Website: apple-inc
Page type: review-order
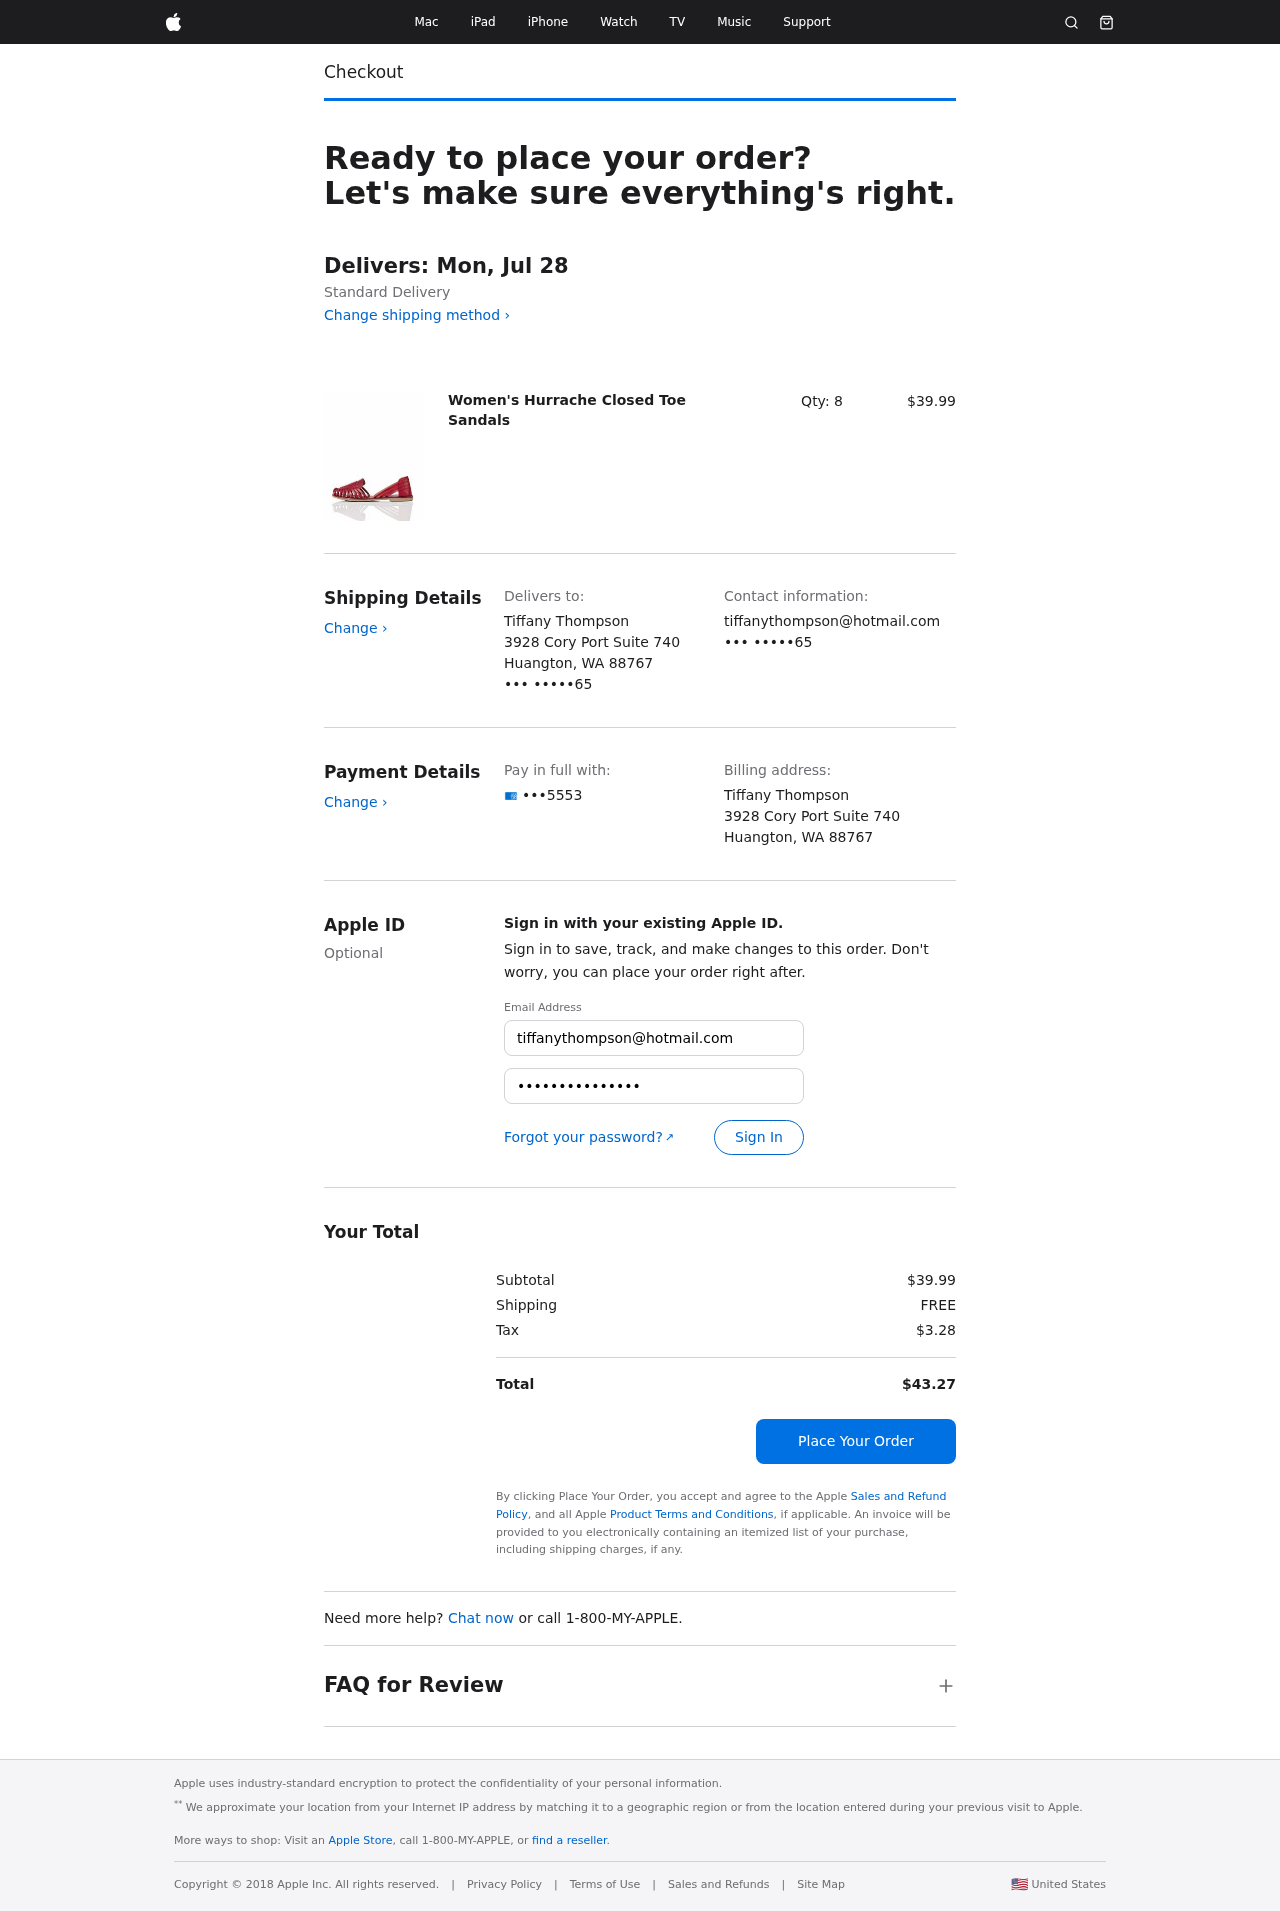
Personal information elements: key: PII_CARD_LAST4
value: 5553
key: PII_CITY_STATE_ZIP
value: Huangton, WA 88767
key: PII_EMAIL3
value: tiffanythompson@hotmail.com
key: PII_FULLNAME
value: Tiffany Thompson
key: PII_PHONE_SUFFIX
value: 65
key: PII_STREET
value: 3928 Cory Port Suite 740
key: PII_EMAIL2
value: tiffanythompson@hotmail.com
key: PII_PHONE_SUFFIX2
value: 65
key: PII_FULLNAME2
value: Tiffany Thompson
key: PII_STREET2
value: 3928 Cory Port Suite 740
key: PII_CITY_STATE_ZIP2
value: Huangton, WA 88767
Product elements: key: PRODUCT1_NAME
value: Women's Hurrache Closed Toe Sandals
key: PRODUCT1_PRICE
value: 39.99
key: PRODUCT1_QUANTITY
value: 8
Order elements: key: ORDER_DELIVERY_DATE
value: Delivers: Mon, Jul 28
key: ORDER_SUBTOTAL
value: $39.99
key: ORDER_SHIPPING_COST
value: FREE
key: ORDER_TAX
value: $3.28
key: ORDER_TOTAL
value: $43.27